RGB frame:
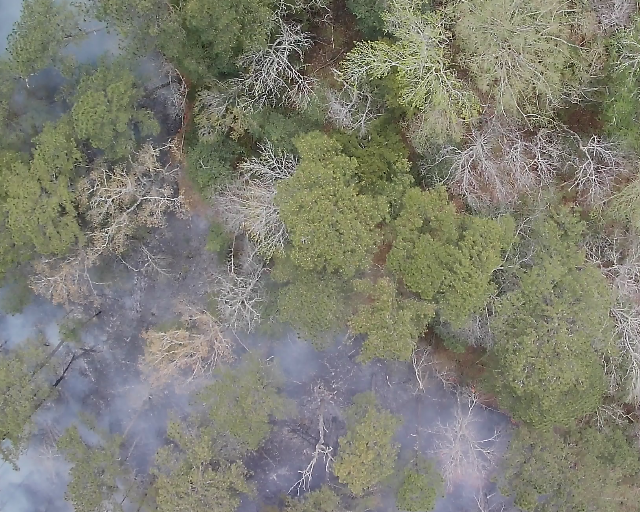
Thermal frame:
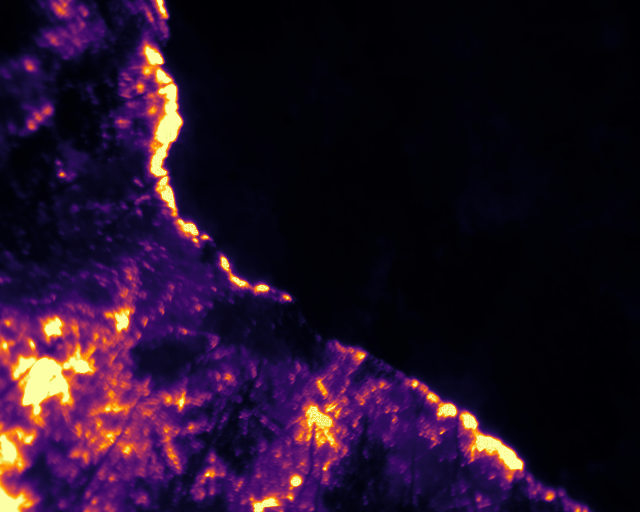
Captured: 2026-02-26 03:08:24
Pixels at or above 80 °C: 31218 (fraction of frame: 0.09527)